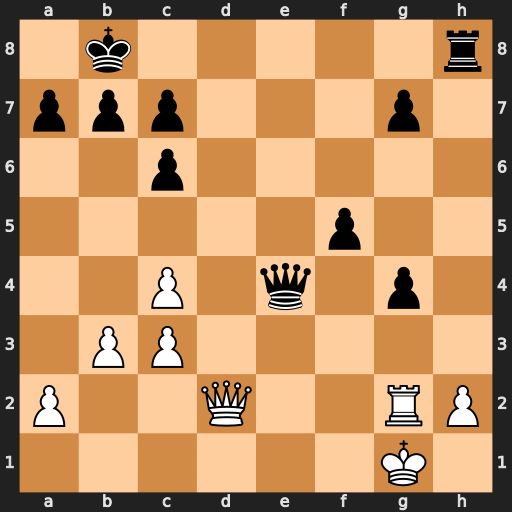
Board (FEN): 1k5r/ppp3p1/2p5/5p2/2P1q1p1/1PP5/P2Q2RP/6K1
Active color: w
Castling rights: -
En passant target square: -
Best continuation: Re2 Qb1+ Re1 Qxe1+ Qxe1